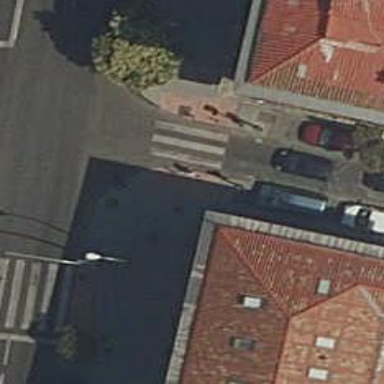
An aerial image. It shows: Crossing with traffic signals.